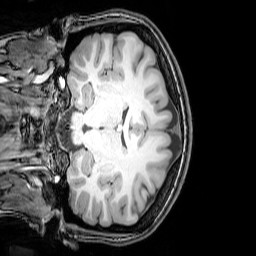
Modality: T1w
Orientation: coronal
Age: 22
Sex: female
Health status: healthy
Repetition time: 0.081 s
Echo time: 0.037 s